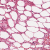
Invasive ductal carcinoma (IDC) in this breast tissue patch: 0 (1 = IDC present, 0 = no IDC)